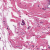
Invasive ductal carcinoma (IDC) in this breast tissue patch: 0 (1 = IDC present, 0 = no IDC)